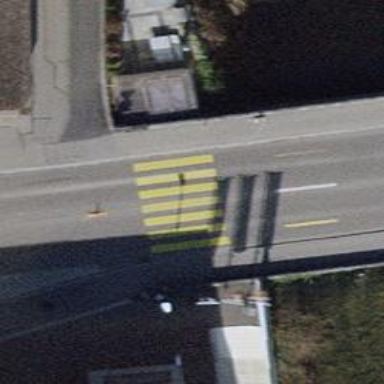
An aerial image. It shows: Uncontrolled zebra crossing on the road.